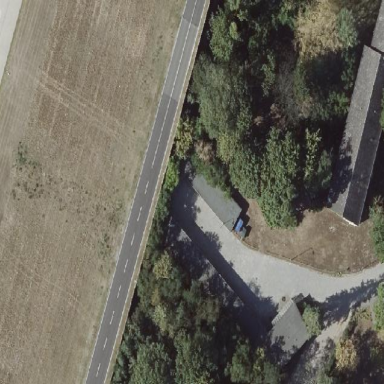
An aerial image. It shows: Garage building.